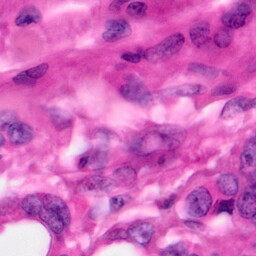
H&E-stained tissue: Pancreatic